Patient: sex M, age 74
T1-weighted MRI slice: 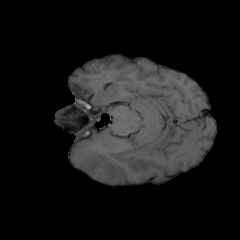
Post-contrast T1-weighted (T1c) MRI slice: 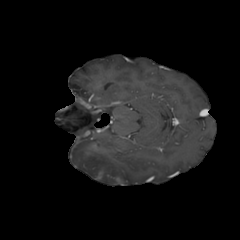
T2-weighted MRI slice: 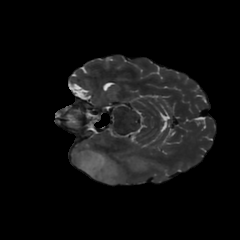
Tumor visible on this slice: yes
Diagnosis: Astrocytoma, IDH-wildtype
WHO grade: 3